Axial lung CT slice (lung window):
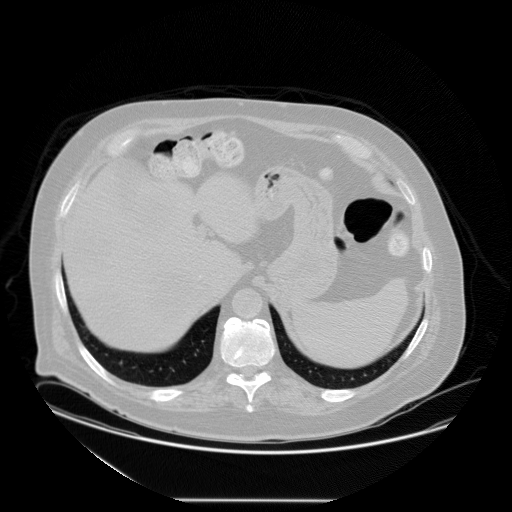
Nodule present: no